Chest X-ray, PA view. Patient: 50 years old, sex F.
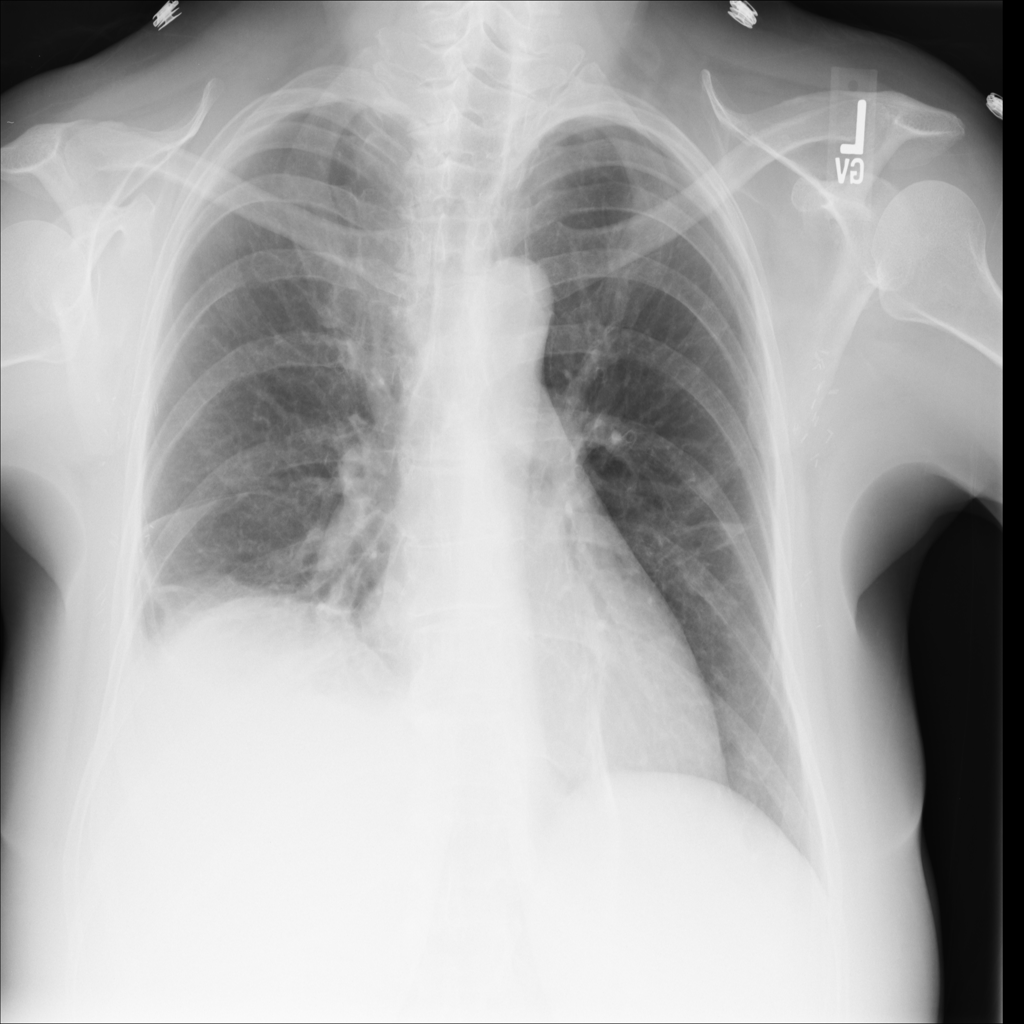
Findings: Atelectasis, Effusion